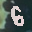
Label: 6